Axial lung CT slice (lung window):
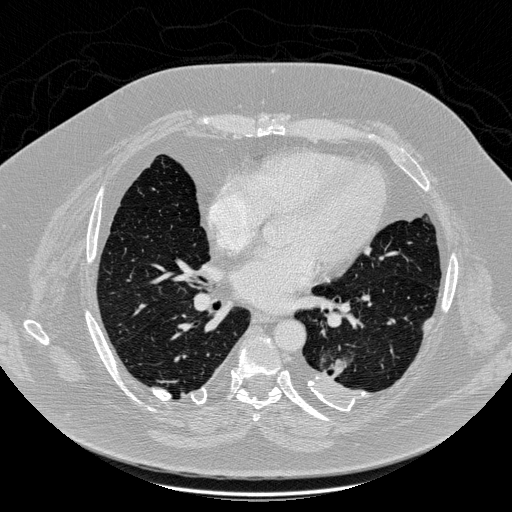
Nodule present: no